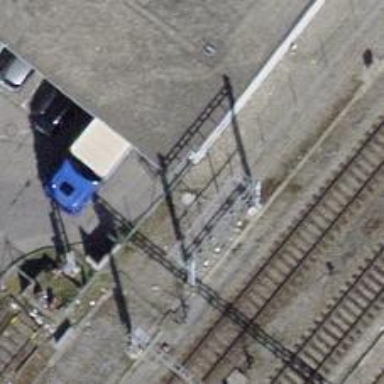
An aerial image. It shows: Railway buffer stop.